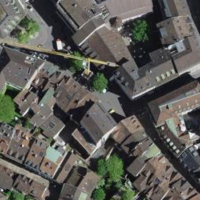
EUNIS habitat code: 54
Species observed at this site:
Hedera helix
Passer domesticus